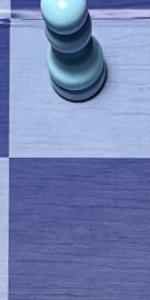
Label: Empty